Aerial crown-view tile of a tropical tree (Barro Colorado Island, Panama), acquired 20250818:
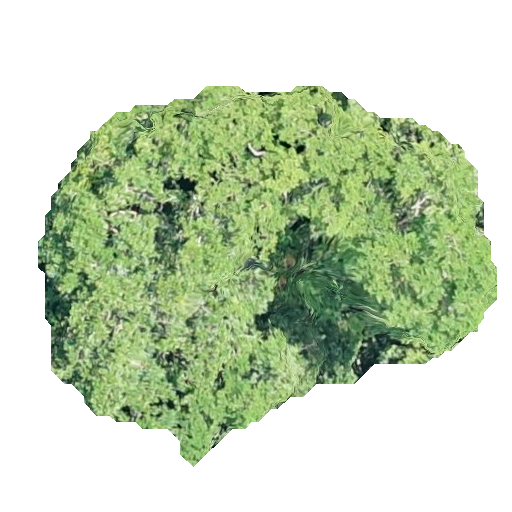
Species: Platypodium elegans
GBIF accepted scientific name: Platypodium elegans
Crown area: 175.774 m²